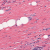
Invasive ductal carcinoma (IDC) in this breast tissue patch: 0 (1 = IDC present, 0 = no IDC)